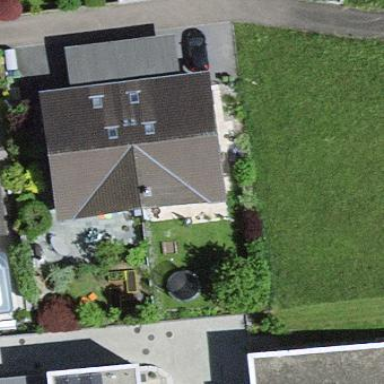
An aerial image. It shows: Simple and straightforward house.